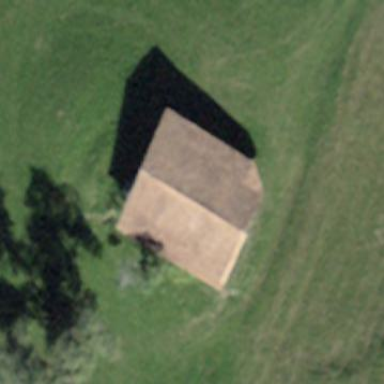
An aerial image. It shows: Rural barn.